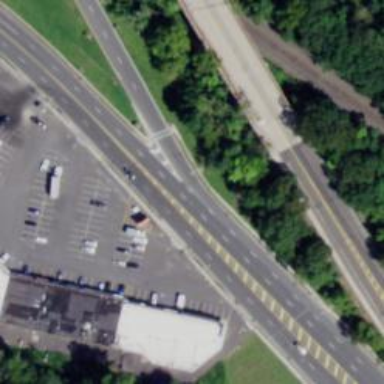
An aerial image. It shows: Junction.